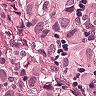
Metastatic tissue present: yes